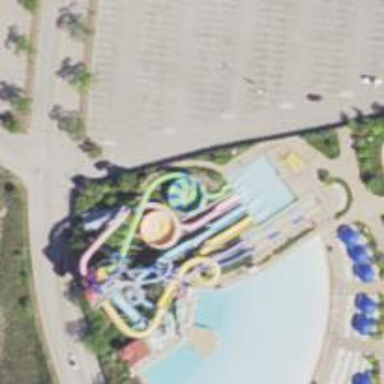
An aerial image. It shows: Water slide attraction.